Question: I'm trying to implement an N body simulation in C# using either Runge Kutta 4 or Velocity Verlet integration algorithms.
Before I move to a bigger number of particles, I wanted to test the simulation by modeling the earth's orbit around the sun, however, instead of the elliptical orbit, I get a weird spiral for some reason.
I can't figure out the problem since I made a simpler simulation of the solar system using the same algorithms where the sun was fixed in position and everything worked perfectly. The integrators work perfectly because it doesn't matter which one I use, I get the spiral with both.
Any help would be appreciated.
Here's the code:
'''
class NBODY
{
public static double G = 4 * Math.PI * Math.PI;
class Particle
{
public double[] r; // position vector
public double[] v; // velocity vector
public double mass;
//constructor
public Particle() {}
public Particle(double x, double y, double z, double vx, double vy, double vz, double m)
{
this.r = new double[3];
this.v = new double[3];
this.r[0] = x;
this.r[1] = y;
this.r[2] = z;
this.v[0] = vx;
this.v[1] = vy;
this.v[2] = vz;
this.mass = m;
}
public void Update(Particle[] particles, double t, double h, int particleNumber)
{
RungeKutta4(particles, t, h, particleNumber);
}
private double acc(double r, Particle[] particles, int particleNumber, double[] r_temp, int l)
{
// dv/dt = f(x) = -G * m_i * (x - x_i) / [(x - x_i)^2 + (y - y_i)^2 + (z - z_i)^2]^(3/2)
double sum = 0;
switch (l)
{
case 0:
for (int i = 0; i < particles.Length; i++)
if (i != particleNumber)
sum += particles[i].mass * (r - particles[i].r[l]) / Math.Pow( Math.Pow(r - particles[i].r[l], 2)
+ Math.Pow(r_temp[1] - particles[i].r[1], 2) + Math.Pow(r_temp[2] - particles[i].r[2], 2), 1.5);
break;
case 1:
for (int i = 0; i < particles.Length; i++)
if (i != particleNumber)
sum += particles[i].mass * (r - particles[i].r[l]) / Math.Pow(Math.Pow(r - particles[i].r[l], 2)
+ Math.Pow(r_temp[0] - particles[i].r[0], 2) + Math.Pow(r_temp[2] - particles[i].r[2], 2), 1.5);
break;
case 2:
for (int i = 0; i < particles.Length; i++)
if (i != particleNumber)
sum += particles[i].mass * (r - particles[i].r[l]) / Math.Pow(Math.Pow(r - particles[i].r[l], 2)
+ Math.Pow(r_temp[0] - particles[i].r[0], 2) + Math.Pow(r_temp[1] - particles[i].r[1], 2), 1.5);
break;
}
return -G * sum;
}
private void RungeKutta4(Particle[] particles, double t, double h, int particleNumber)
{
//current position of the particle is saved in a vector
double[] r_temp = new double[3];
for (int j = 0; j < 3; j++)
r_temp[j] = this.r[j];
//loop going over all the coordinates and updating each using RK4 algorithm
for (int l = 0; l < 3; l++)
{
double[,] k = new double[4, 2];
k[0, 0] = this.v[l]; //k1_r
k[0, 1] = acc(this.r[l], particles, particleNumber, r_temp, l); //k1_v
k[1, 0] = this.v[l] + k[0, 1] * 0.5 * h; //k2_r
k[1, 1] = acc(this.r[l] + k[0, 0] * 0.5 * h, particles, particleNumber, r_temp, l); //k2_v
k[2, 0] = this.v[l] + k[1, 1] * 0.5 * h; //k3_r
k[2, 1] = acc(this.r[l] + k[1, 0] * 0.5 * h, particles, particleNumber, r_temp, l); //k3_v
k[3, 0] = this.v[l] + k[2, 1] * h; //k4_r
k[3, 1] = acc(this.r[l] + k[2, 0] * h, particles, particleNumber, r_temp, l); //k4_v
this.r[l] += (h / 6.0) * (k[0, 0] + 2 * k[1, 0] + 2 * k[2, 0] + k[3, 0]);
this.v[l] += (h / 6.0) * (k[0, 1] + 2 * k[1, 1] + 2 * k[2, 1] + k[3, 1]);
}
}
/*
Velocity Verlet algorithm:
1. Calculate y(t+h) = y(t) + v(t)h + 0.5a(t)h*h
2. Derive a(t+h) from dv/dt = -y using y(t+h)
3. Calculate v(t+h) = v(t) + 0.5*(a(t) + a(t+h))*h
*/
private void VelocityVerlet(Particle[] particles, double t, double h, int particleNumber)
{
double[] r_temp = new double[3];
for (int j = 0; j < 3; j++)
r_temp[j] = this.r[j];
//loop going over all the coordinates and updating each using RK4 algorithm
for (int l = 0; l < 3; l++)
{
//position
this.r[l] += h * this.v[l] + 0.5 * h * h * acc(this.r[l], particles, particleNumber, r_temp, l);
//velocity
this.v[l] += 0.5 * h * (acc(r_temp[l], particles, particleNumber, r_temp,l)
+ acc(this.r[l], particles, particleNumber, r_temp,l));
}
}
}
static void Main(string[] args)
{
//output file
TextWriter output = new StreamWriter("ispis.txt");
// declarations of variables
Particle[] particles = new Particle[2];
particles[0] = new Particle(0, 0, 0, 0, 0, 0, 1); //sun
particles[1] = new Particle(1, 0, 0, 0, 6.28, 0, 3.003467E-06); //earth
int N = 200;
double h, t, tmax;
double[,,] x = new double[particles.Length, N, 3]; //output
// setting initial values, step size and max time tmax
h = 0.01; // the step size in years
tmax = h * N;
// initial time
t = 0;
int i = 0;
while (t <= tmax) {
//updates position of all particles
for (int z = 1; z < particles.Length; z++)
particles[z].Update(particles, t, h, z);
//saves the position for output
for (int j = 1; j < particles.Length ; j++)
for (int z = 0; z < 3; z++ )
x[j,i,z] = particles[j].r[z];
t += h;
i++;
}
//output to file
for (int k = 0; k < particles.Length; k++ )
{
for (int f = 0; f < 3; f++)
{
for (int l = 0; l < N; l++)
output.Write(string.Format("{0,-15:0.########},", x[k,l,f]));
output.Write(string.Format("
"));
}
output.Write(string.Format("
"));
}
output.Close();
}
}
'''
And here's the plot of the output data for earth's orbit:

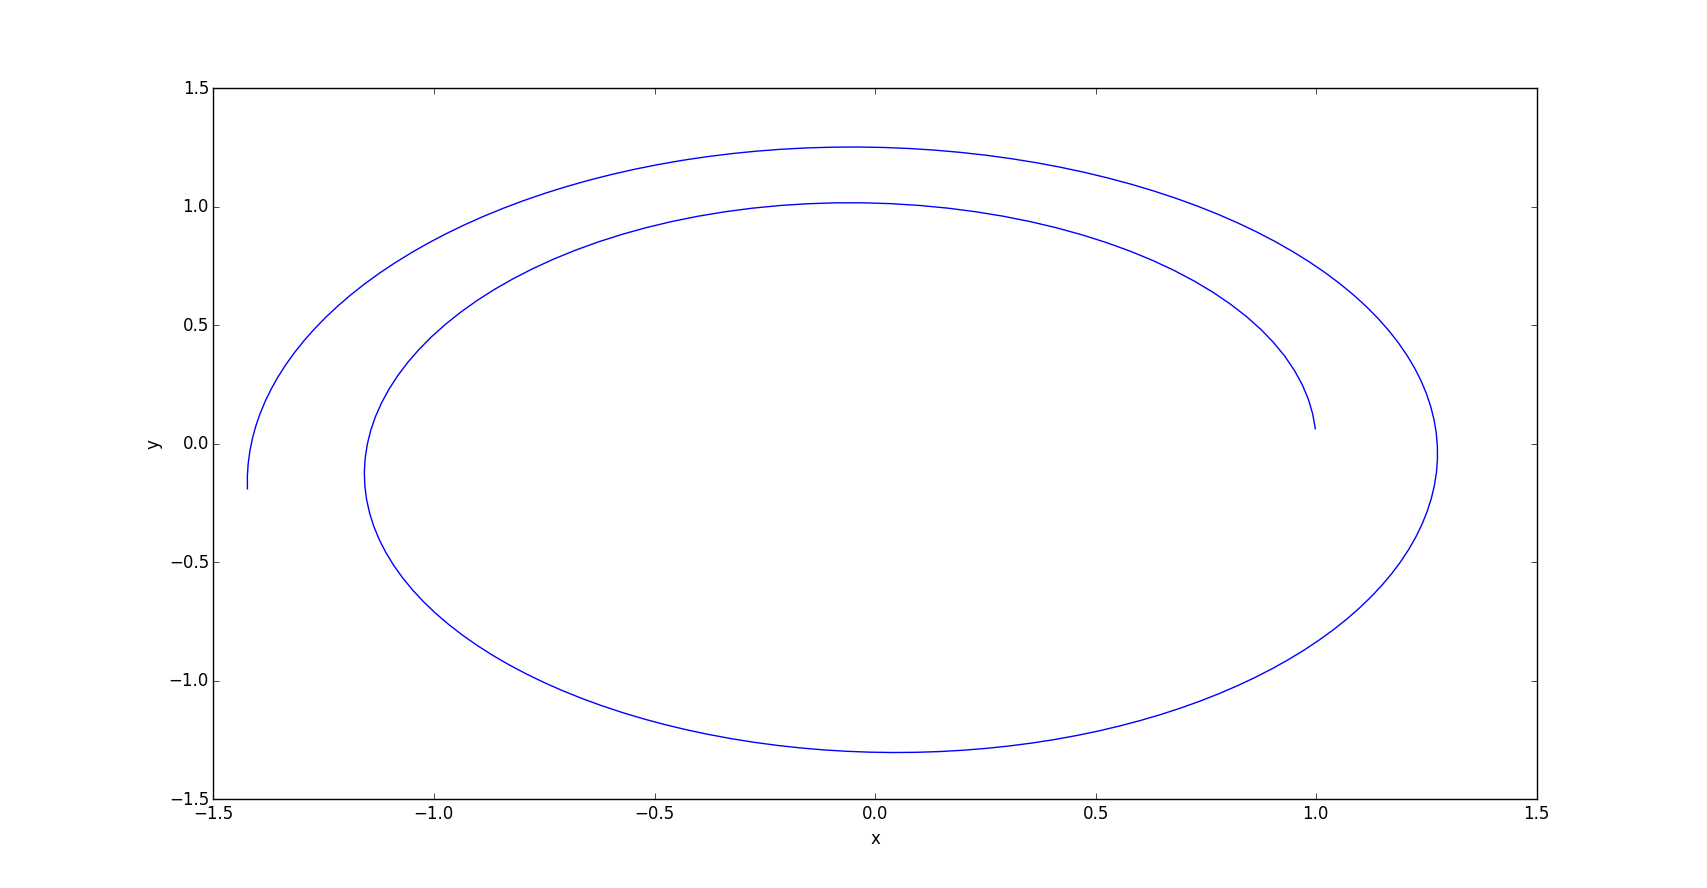
Answer: Your model calculates the gravity force between two particles twice: for the first particle the force is based on their original coordinates, and for the second particle it is based on an updated position of the first one. This is a clear violation of the Newton's 3rd law. You must precompute all the forces before any update.